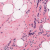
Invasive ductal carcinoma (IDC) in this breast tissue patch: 1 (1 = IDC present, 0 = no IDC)